Question: ## Edit April 9, 2013
Apple responded to my bug report on this matter and reported that "The problem has been fixed." I have confirmed that the problem is fixed. I can now add devices to older Ad Hoc provisioning profiles that were created before the website update.
'_'
---
As of this previous weekend April 6, 2013, it appears impossible to add devices to my existing Ad Hoc provisioning profiles on the Apple Developer <URL> page.
There are many questions on StackOverflow describing how to add devices to iOS Ad Hoc profiles, and that was a fairly straightforward task up until this weekend.
I am still able to edit the device list for my Development Profiles.
- -
:

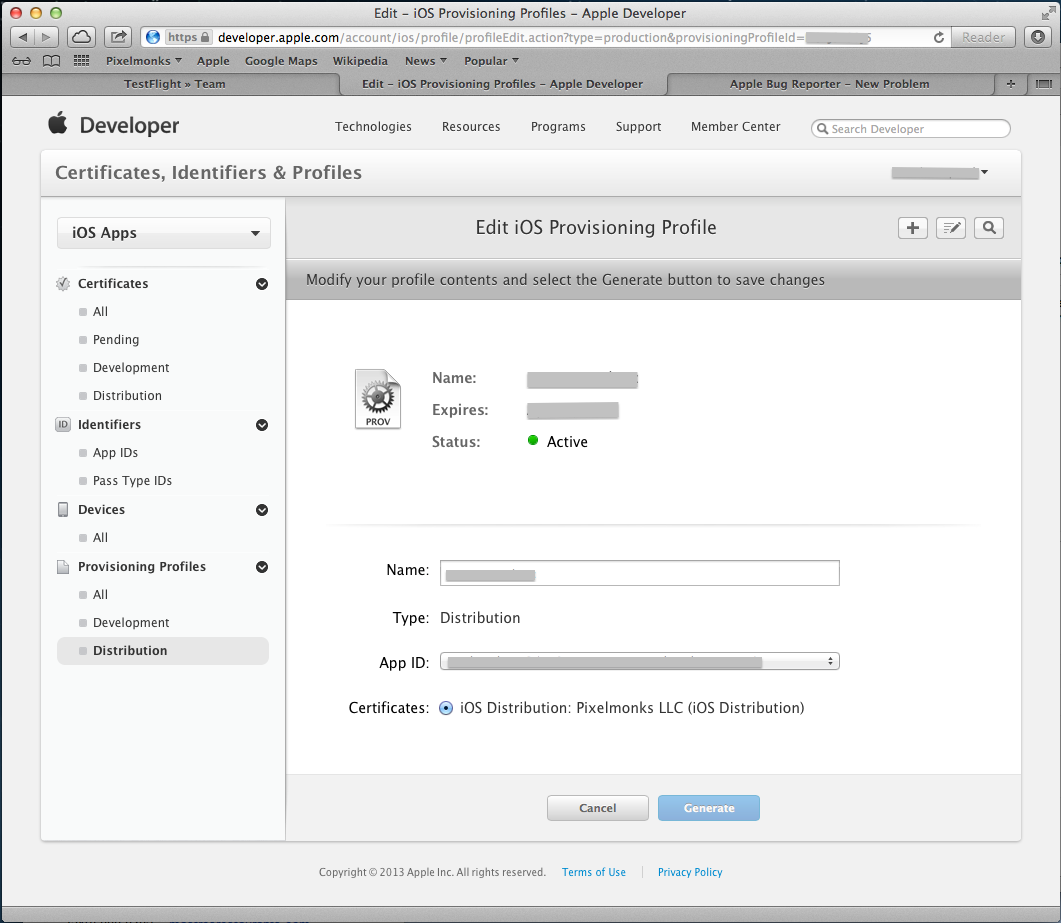
Answer: Can't believe Apple could release these changes without proper testing!
Looks like you can only delete your current AdHoc profile and create a new one. While creating it you can select the devices you want. Now you can edit the device list whenever you want with the new profile.
So it looks like the format of the old and new profiles is different. I couldn't get testflight to recognize the new provisioning profiles :(
Here's a <URL>. Looks like it is working.
As of , they have fixed most of the issues. The site is still too slow to load. Hope they fix that too!